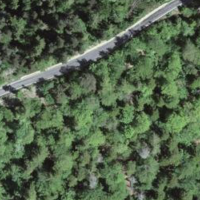
EUNIS habitat code: 41
Species observed at this site:
Pieris napi